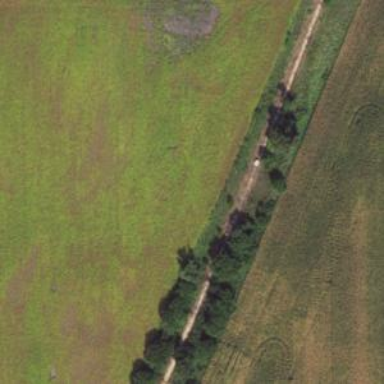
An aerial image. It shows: Railway track with single rail.